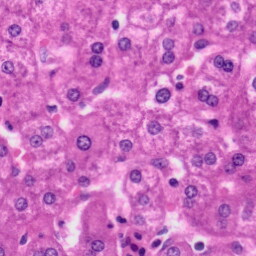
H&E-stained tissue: Liver